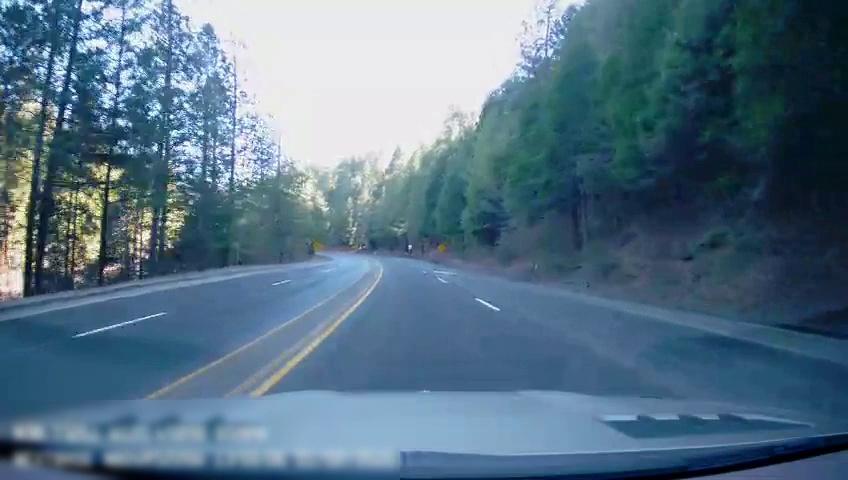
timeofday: Day
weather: Sunny
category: Drivable Space
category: Lanes | Opposite Lane
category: Lanes | Current Lane
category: Lanes | Opposite Lane
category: Lanes | Current Lane
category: Lanes | Alternate Lane
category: Lanes | Opposite Lane
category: Lanes | Opposite Lane